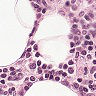
Metastatic tissue present: no